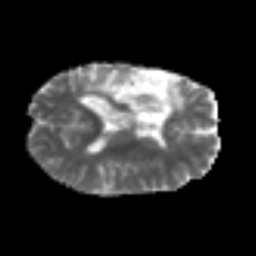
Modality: MD
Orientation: axial
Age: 47
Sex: female
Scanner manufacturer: siemens
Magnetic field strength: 3 T
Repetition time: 6.1 s
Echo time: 0.101 s